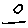
Label: moon